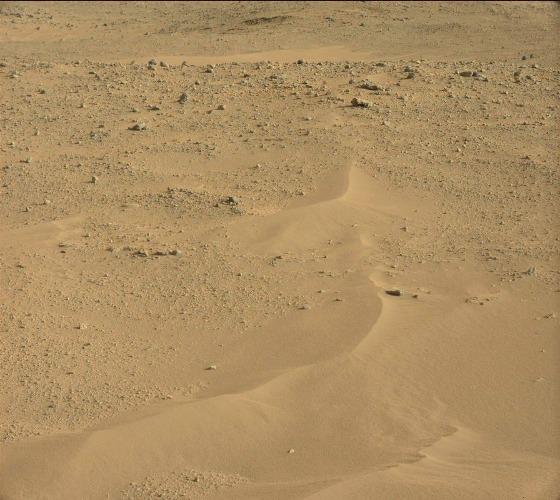
Terrain classes present: Gravel / Sand / Soil, Rock